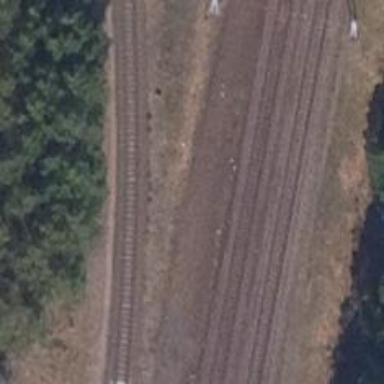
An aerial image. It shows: Railway yard.